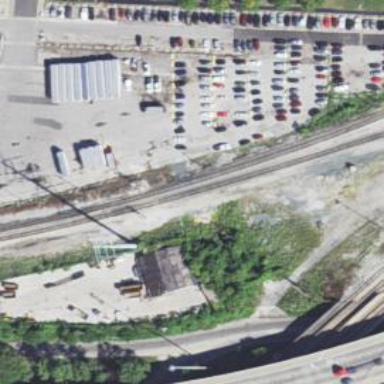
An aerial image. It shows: Abandoned railway spur bridge.